Две шайбы находятся на гладкой горизонтальной поверхности. Малая шайба радиуса $r$ движется со скоростью $v$ вдоль вертикальной стенки при малом зазоре с ней. Большая шайба радиуса $R=7 r$ касается стенки (см. рисунок).
Какую скорость $u$ приобретёт большая шайба после всех столкновений, если массы шайб одинаковы? Трения в системе нет, столкновения шайб друг с другом и со стенкой абсолютно упругие.
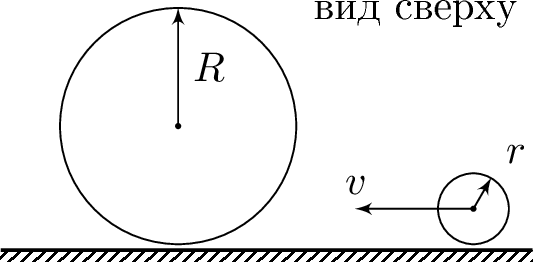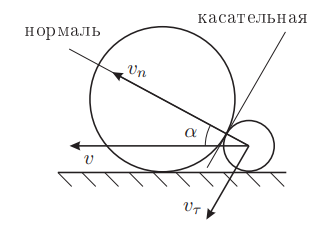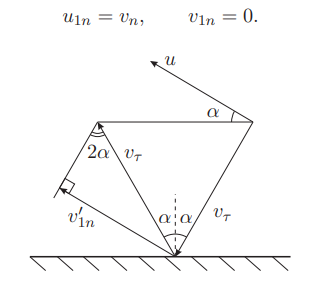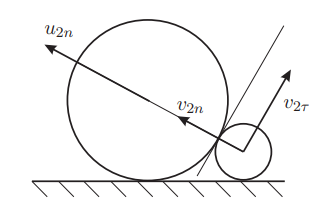
Решение: Начнем решение задачи с описания столкновений, которые происходят в рассматриваемой системе. Правильность этого описания подтверждается последующими расчетами. Сначала столкнутся шайбы. После их столкновения большая шайба станет удаляться от стенки, меньшая полетит к стенке и отскочит от неё. Так как зазор со стенкой мал, то столкновение с ней произойдёт сразу после первого, поэтому можно пренебречь изменением расположения шайб за время между соударениями. После отскока меньшая шайба догоняет большую, и происходит еще одно столкновение шайб. После этого шайбы начинают удаляться друг от друга и от стенки, больше соударений не происходит. Перейдем к рассмотрению столкновения шайб. Через точку контакта шайб при ударе проведём касательную и нормаль через центры шайб (см. рисунок).  Нормаль образует угол $\alpha$ со стенкой и с направлением скорости $v$. Находим, что $$ \sin \alpha=\frac{R-r}{R+r}=\frac{3}{4}. $$ Проекция скорости $v$ на нормаль $v_{n}=v \cos \alpha$, а на касательную $v_{\tau}=v \sin \alpha$. Пусть скорости малой и большой шайб после первого удара $v_{1}$ и $u_{1}$ соответственно. Так как трения нет, то силы при столкновении направлены по нормали, и проекции на касательную у шайб не изменятся: $$ u_{1 \tau}=0, \quad v_{1 \tau}=v_{\tau}. $$ Применяя законы сохранения энергии и импульса для упругого столкновения тел равной массы, получим нормальные составляющие скоростей шайб после удара $$ u_{1 n}=v_{n}, \quad v_{1 n}=0. $$ Скорость меньшей шайбы после первого столкновения равна $v_{\tau}$ и образует угол $\alpha$ с перпендикуляром к стенке. После упругого отражения от стенки она сохранит свою величину и будет направлена под углом $2 \alpha$ к общей касательной шайб (угол падения равен углу отражения) (см. рисунок ниже).  Меньшая шайба догонит большую, если проекция ее скорости на нормаль к касательной больше, чем у большой шайбы: $$ v_{1 n}^{\prime}=v_{\tau} \sin 2 \alpha>u_{1 n}. $$ После подстановки значений скоростей это условие принимает вид $$ \sin \alpha \cdot \sin 2 \alpha>\cos \alpha, \\ \sin ^{2} \alpha>1 / 2, $$ что выполнено при данных $r$ и $R$. Аналогично рассмотрению первого столкновения шайб, находим нормальные составляющие скоростей шайб после второго столкновения $$ v_{2 n}=u_{1 n}=v_{n}, \quad u_{2 n}=v_{1 n}^{\prime}=v_{\tau} \sin 2 \alpha. $$ Касательные составляющие не изменились (см. рисунок ниже).  Теперь $u_{2 n}>v_{2 n}$. После второго удара шайбы удаляются от стенки и друг от друга, поэтому столкновений больше не будет. После всех столкновений скорость большой шайбы $$ u=u_{2 n}=v_{\tau} \sin 2 \alpha=2 v \sin ^{2} \alpha \cos \alpha=\frac{9 \sqrt{7}}{32} v \approx 0.74 v. $$
Ответ: $$ u=2 v \sin ^{2} \alpha \cos \alpha \approx 0.74 v. $$
Темы:
T, Механика, Кинематика, ЗСЭ, Соударения, ЗСИ, Всероссийские